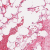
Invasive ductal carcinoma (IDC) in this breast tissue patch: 0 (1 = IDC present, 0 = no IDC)